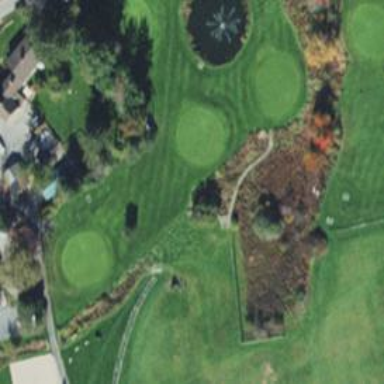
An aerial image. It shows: Golf tee.